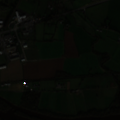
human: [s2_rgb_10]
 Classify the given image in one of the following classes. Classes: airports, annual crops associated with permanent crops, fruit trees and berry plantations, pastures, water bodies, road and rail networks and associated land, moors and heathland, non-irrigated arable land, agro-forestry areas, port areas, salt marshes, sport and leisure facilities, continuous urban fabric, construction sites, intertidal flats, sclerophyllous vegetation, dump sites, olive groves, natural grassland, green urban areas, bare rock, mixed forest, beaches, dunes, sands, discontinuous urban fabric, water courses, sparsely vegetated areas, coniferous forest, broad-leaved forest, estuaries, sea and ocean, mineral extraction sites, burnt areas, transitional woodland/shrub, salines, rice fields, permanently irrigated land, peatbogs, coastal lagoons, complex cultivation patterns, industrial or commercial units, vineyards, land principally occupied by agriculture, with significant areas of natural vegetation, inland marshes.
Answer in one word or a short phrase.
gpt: discontinuous urban fabric, pastures, water courses